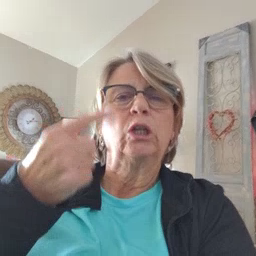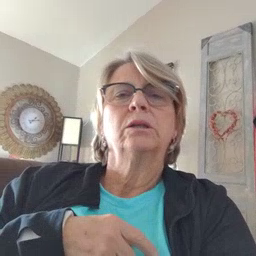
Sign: first